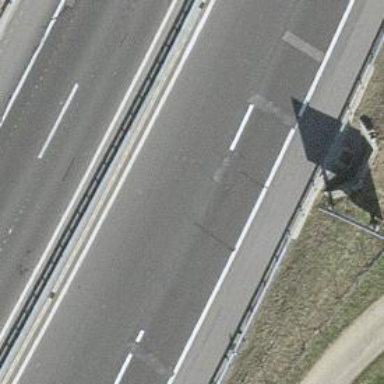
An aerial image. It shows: View of motorway.